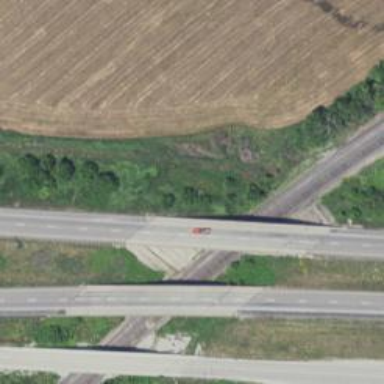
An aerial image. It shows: Motorway bridge.